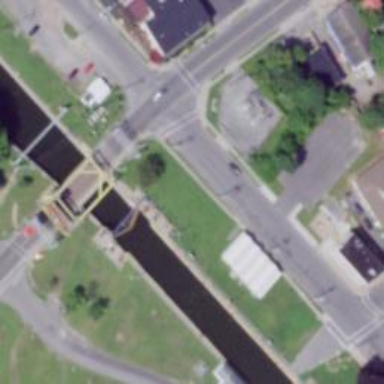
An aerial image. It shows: Lock gate on waterway.